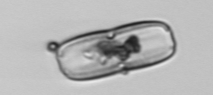
Label: Ephemera